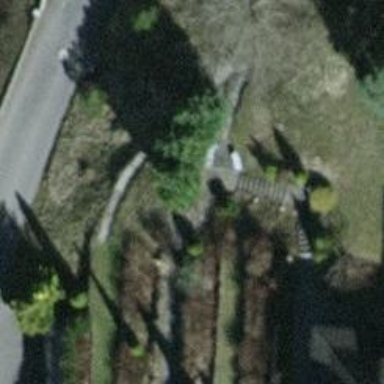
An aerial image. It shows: Set of steps on the road.